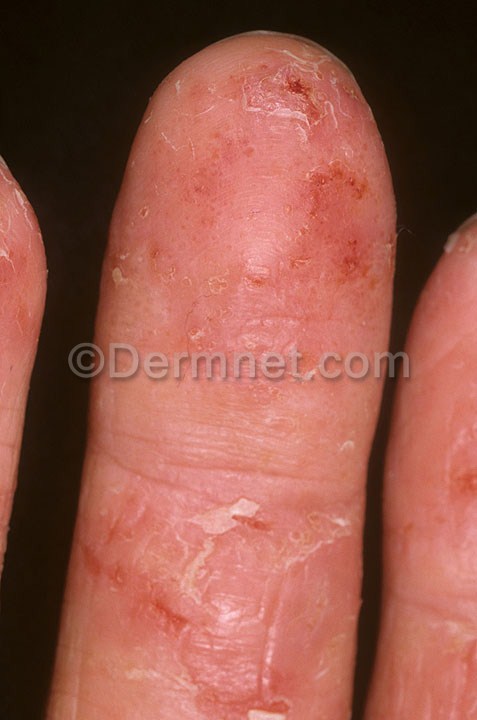
Disease: Eczema Photos